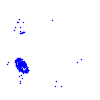
Particle: electron